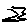
Label: zigzag